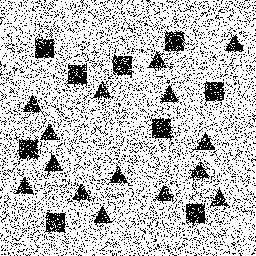
Squares: 9
Triangles: 15
Stars: 0
Total shapes: 24